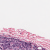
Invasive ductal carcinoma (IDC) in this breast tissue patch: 1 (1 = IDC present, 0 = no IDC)